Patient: sex F, age 71
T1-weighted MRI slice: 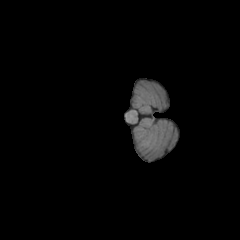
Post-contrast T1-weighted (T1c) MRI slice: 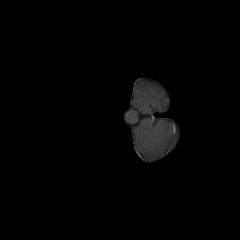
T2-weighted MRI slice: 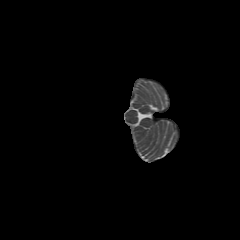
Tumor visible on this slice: no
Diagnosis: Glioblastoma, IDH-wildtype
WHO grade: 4